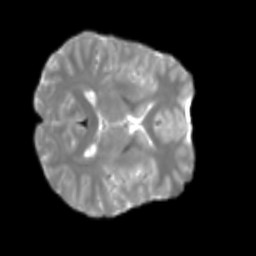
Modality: T2w
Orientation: axial
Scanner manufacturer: siemens
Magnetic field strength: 3 T
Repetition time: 4 s
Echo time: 0.0594 s